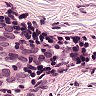
Metastatic tissue present: yes